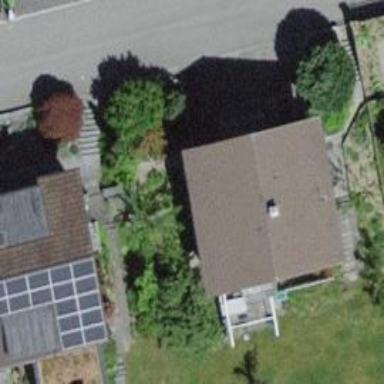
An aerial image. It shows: Gabled roofed house.